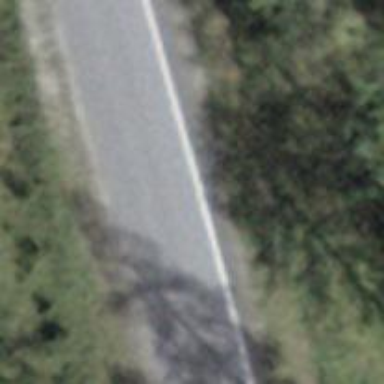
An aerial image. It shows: Tertiary road with asphalt surface and no sidewalks.